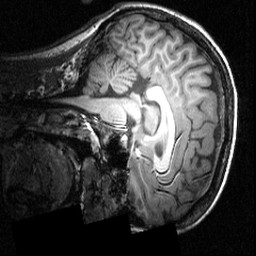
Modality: T1w
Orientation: sagittal
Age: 16
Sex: female
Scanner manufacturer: siemens
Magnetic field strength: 3.951 T
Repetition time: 1.5 s
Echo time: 0.00335 s